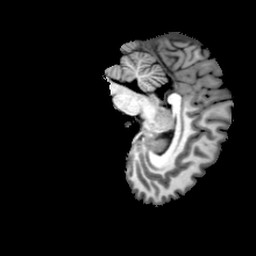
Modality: T1w
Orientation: sagittal
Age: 18
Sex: female
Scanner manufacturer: philips
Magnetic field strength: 3 T
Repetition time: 0.0082 s
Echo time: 0.0037 s